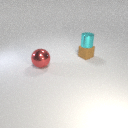
small brown rubber cube to the right of large red metal sphere